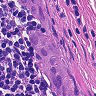
Metastatic tissue present: yes